Interaction volume radius: 10 \u00c5
Interaction volume height: 15 \u00c5
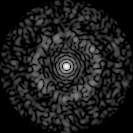
Disorder parameter: 0.8384